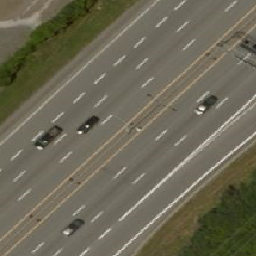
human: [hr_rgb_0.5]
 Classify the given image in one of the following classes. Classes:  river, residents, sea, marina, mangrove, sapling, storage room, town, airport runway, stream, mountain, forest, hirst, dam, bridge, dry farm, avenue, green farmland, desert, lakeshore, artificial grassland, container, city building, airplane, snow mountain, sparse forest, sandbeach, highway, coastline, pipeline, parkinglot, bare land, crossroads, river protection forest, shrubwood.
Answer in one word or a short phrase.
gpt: highway